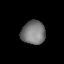
Tissue: lung
Cell type: Epithelial cells
Senescence score: 0.1749
Nuclear area (px): 551
Mean DAPI intensity: 121.995